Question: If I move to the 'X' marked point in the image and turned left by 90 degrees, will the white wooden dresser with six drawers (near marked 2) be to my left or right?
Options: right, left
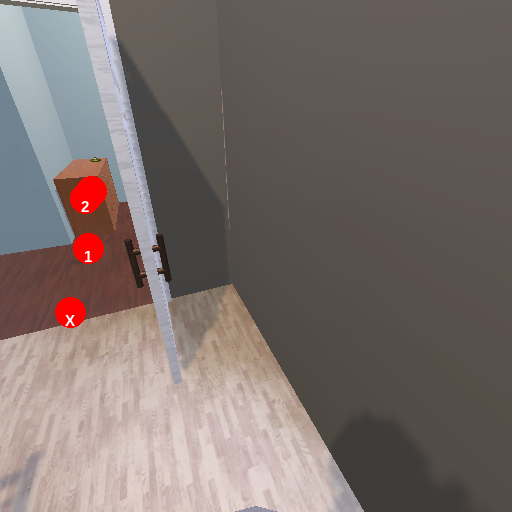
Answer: right